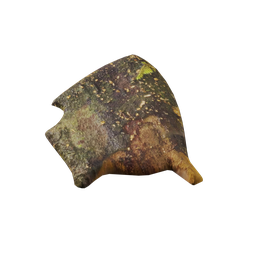
Label: nature